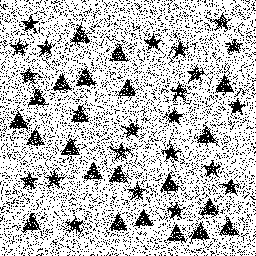
Squares: 0
Triangles: 22
Stars: 22
Total shapes: 44